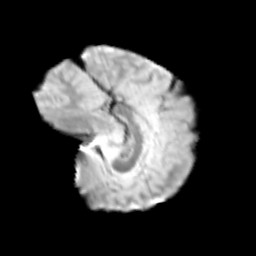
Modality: T2w
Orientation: sagittal
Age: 9
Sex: male
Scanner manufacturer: siemens
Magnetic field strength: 3 T
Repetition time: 3.8 s
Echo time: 0.07 s